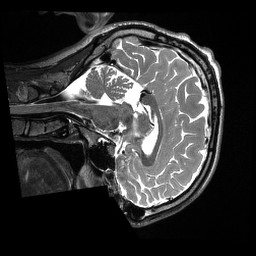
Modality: T2w
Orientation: sagittal
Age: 24
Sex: male